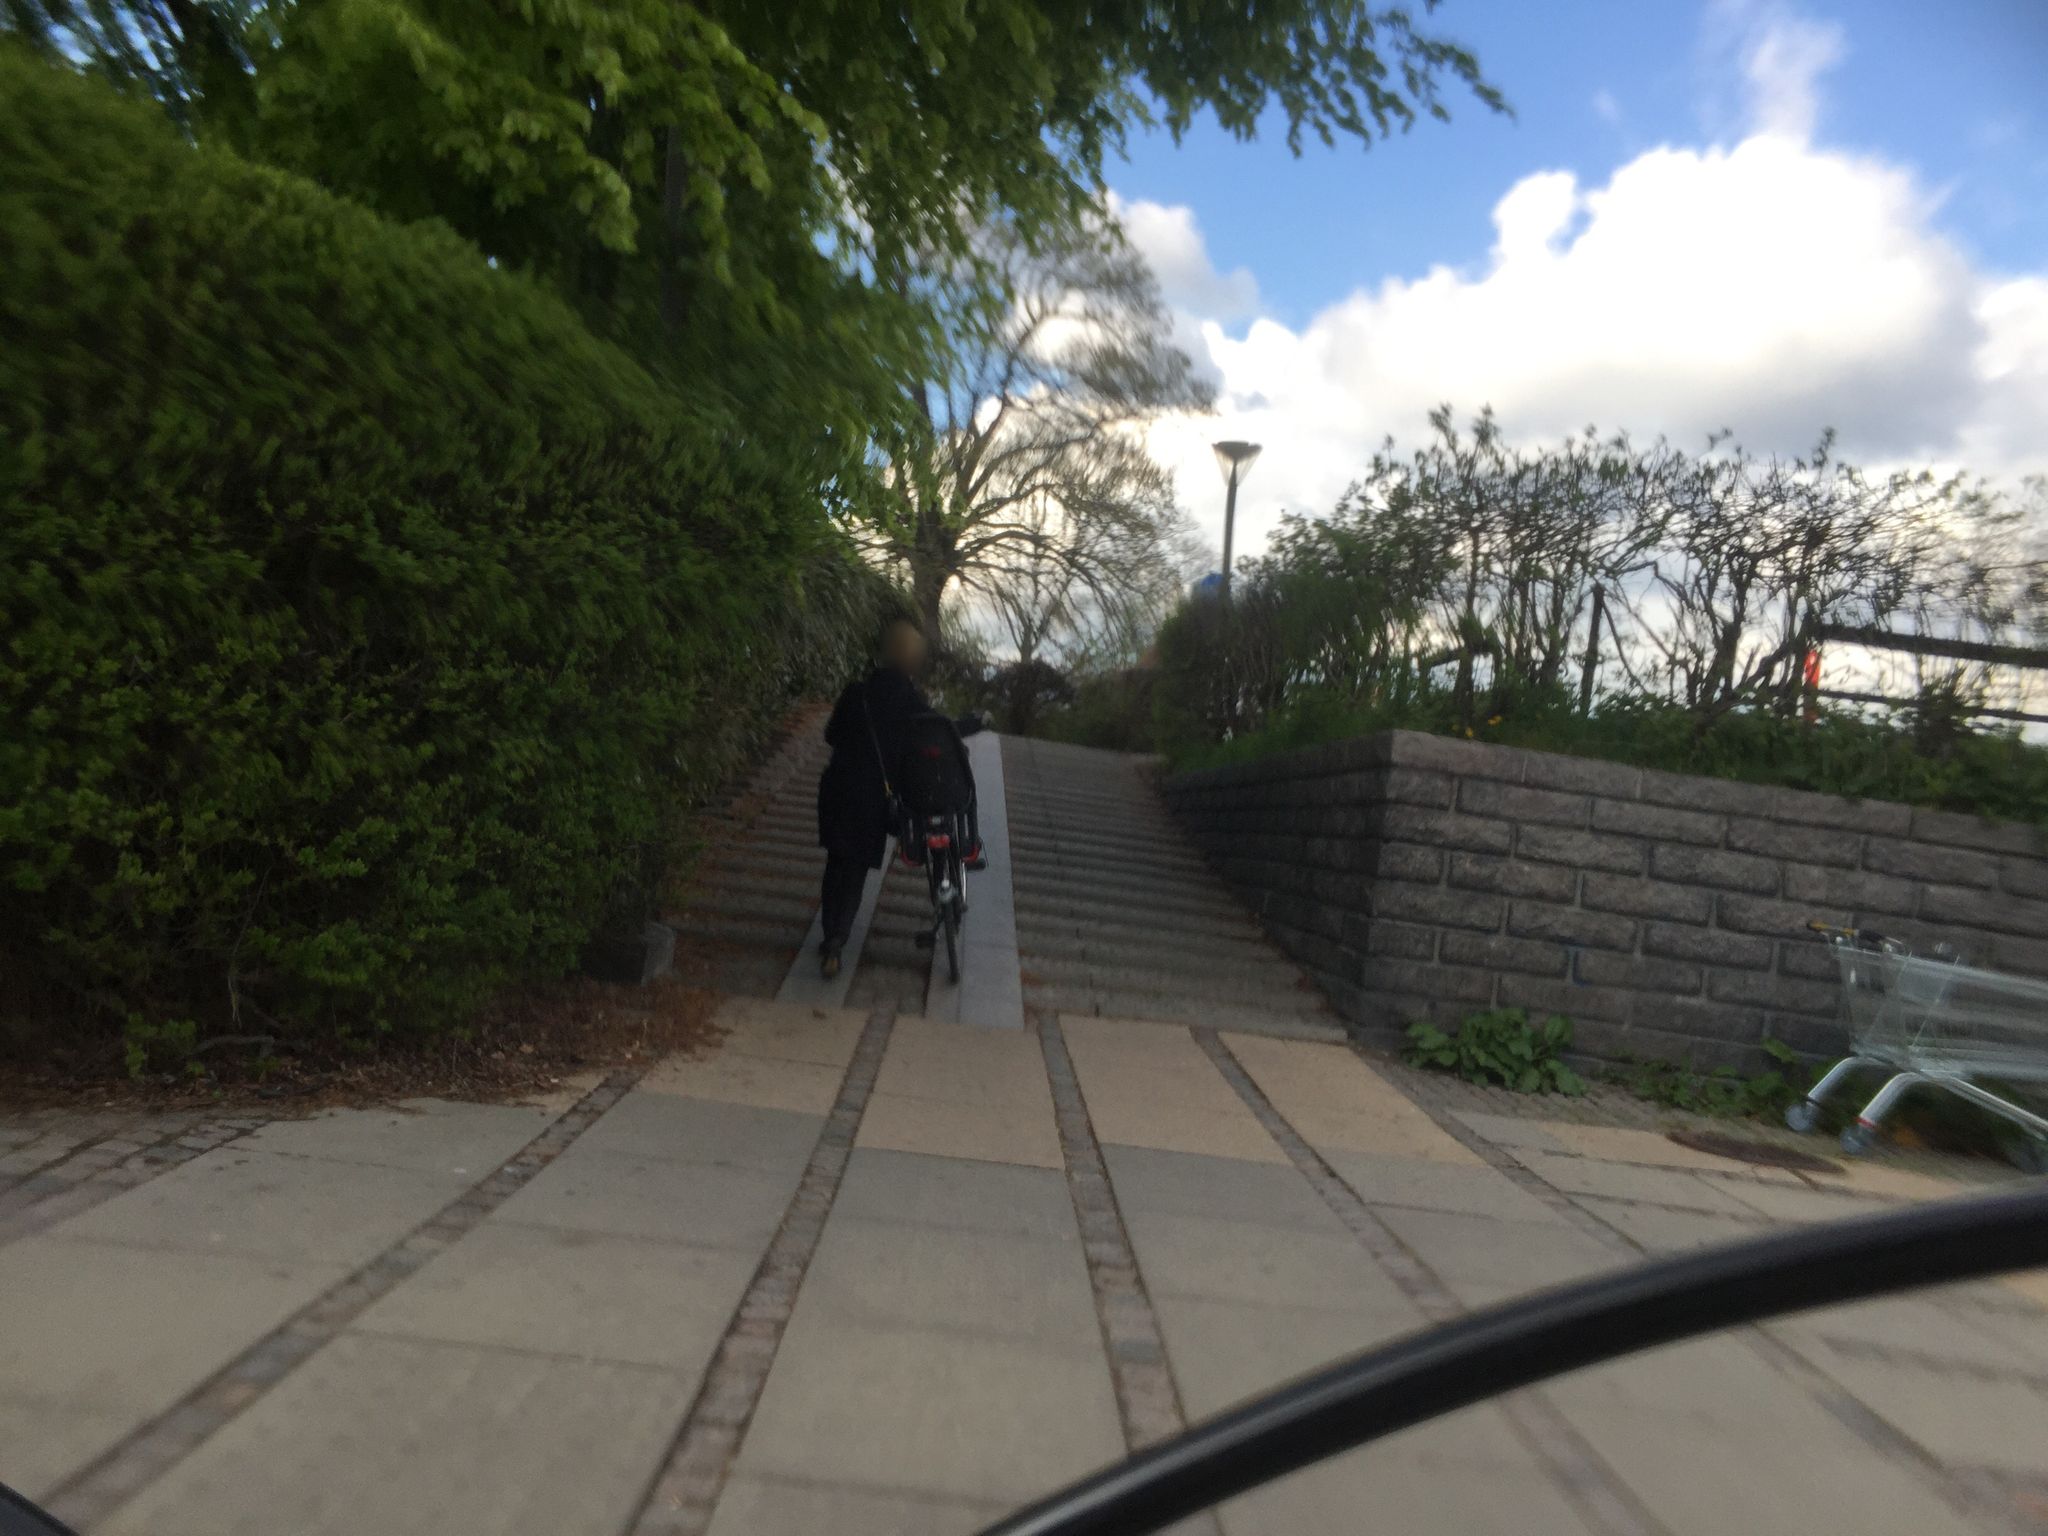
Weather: clear
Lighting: day
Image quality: good
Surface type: walking surface
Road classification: footway, cycleway, steps
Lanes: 2
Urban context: urban centre
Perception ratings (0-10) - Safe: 5.66, Lively: 5.58, Beautiful: 9.41, Boring: 4.65, Depressing: 0.87, Wealthy: 7.19